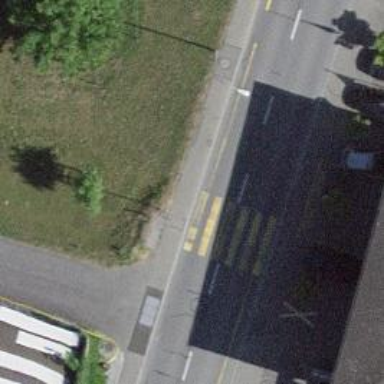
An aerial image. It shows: Zebra crossing on the road.